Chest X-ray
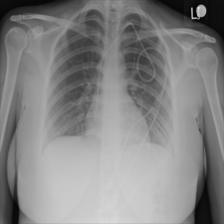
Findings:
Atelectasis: negative
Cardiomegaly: negative
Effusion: negative
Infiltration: negative
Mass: negative
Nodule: negative
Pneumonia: negative
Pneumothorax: negative
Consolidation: negative
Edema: negative
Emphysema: negative
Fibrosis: negative
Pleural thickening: negative
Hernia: negative